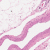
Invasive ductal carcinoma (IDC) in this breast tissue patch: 0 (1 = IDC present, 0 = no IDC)